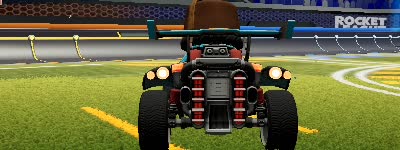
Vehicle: octane